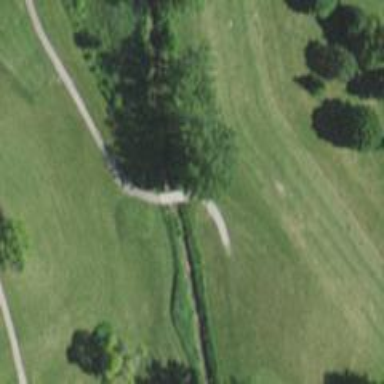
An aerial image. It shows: Path used for both walking and golf.